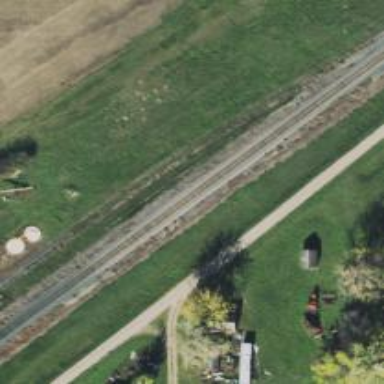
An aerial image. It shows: Single track railway siding.